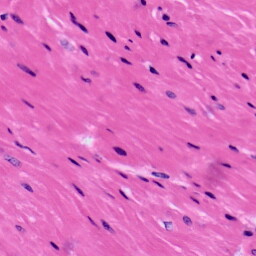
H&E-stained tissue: Prostate